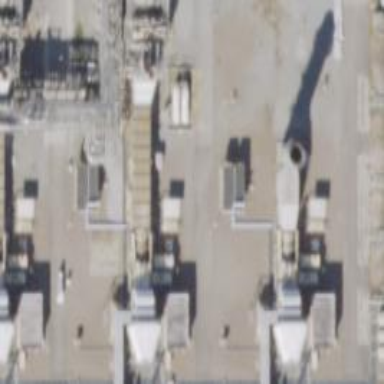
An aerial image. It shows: Gas turbine generator powered by gas.